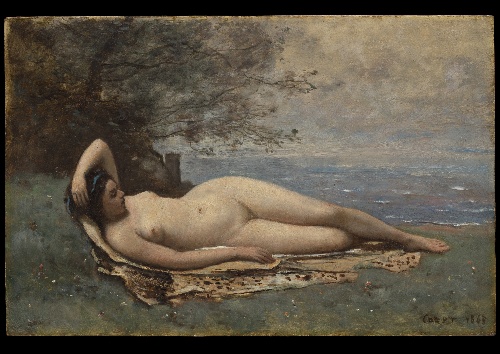
Title: Bacchante by the Sea
Artist: Camille Corot
Artist bio: French, Paris 1796–1875 Paris
Date: 1865
Object type: Painting
Classification: Paintings
Medium: Oil on wood
Dimensions: 15 1/4 x 23 3/8 in. (38.7 x 59.4 cm)
Department: European Paintings
Credit line: H. O. Havemeyer Collection, Bequest of Mrs. H. O. Havemeyer, 1929
Accession year: 1929
Repository: Metropolitan Museum of Art, New York, NY
Tags: Bacchantes|Female Nudes